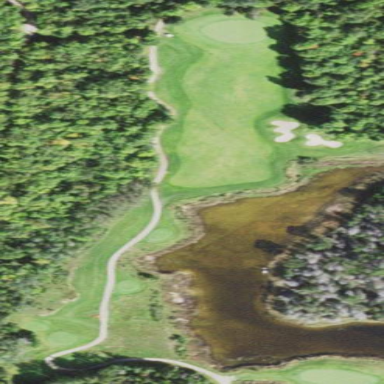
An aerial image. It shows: Rough area on grassy golf course.